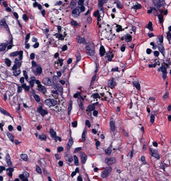
Tumor epithelial tissue: no
Tumor-associated stroma tissue: yes
Normal tissue: no